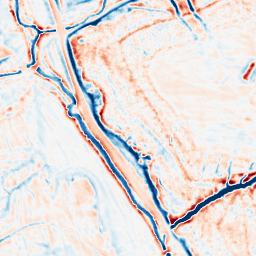
Category: edge_preserving
Decomposition family: bilateral
Decomposition parameters: d: 15
sigma_color: 150
sigma_space: 100
Upsampling method: linear_exact
Upsampling parameters: scale: 2
Upsampling scale: 2